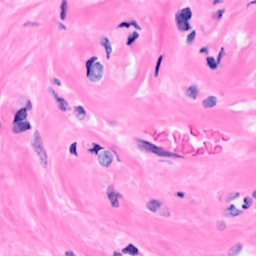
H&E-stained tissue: Breast